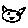
Label: cat